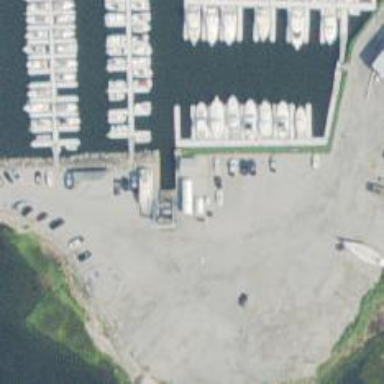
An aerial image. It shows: Man-made pier.